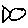
Label: fish